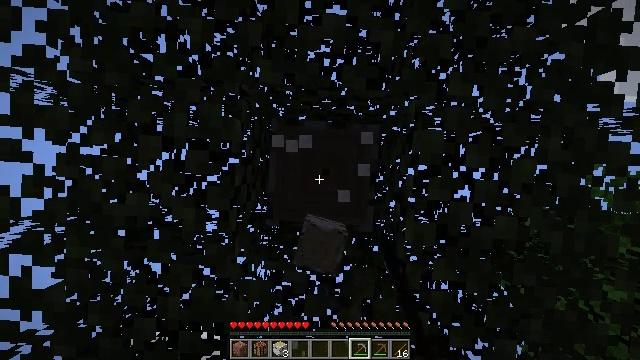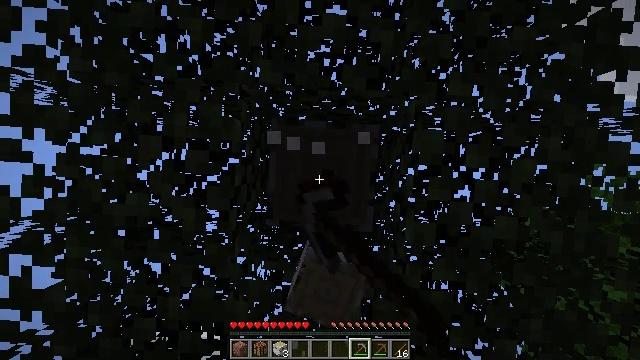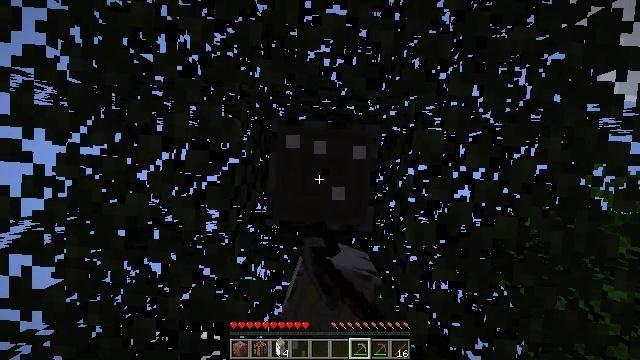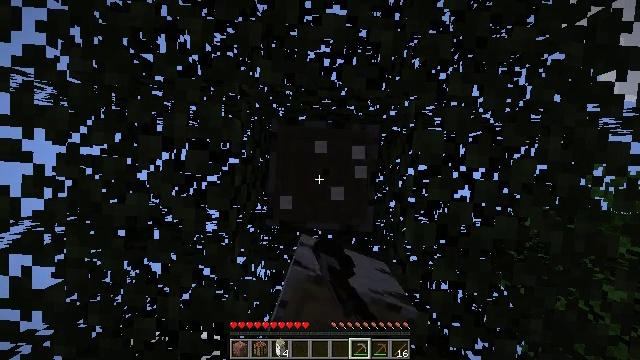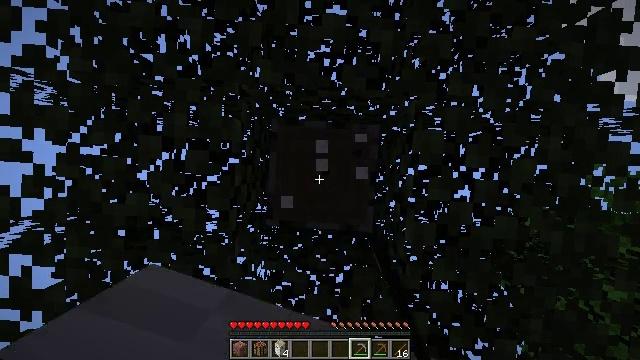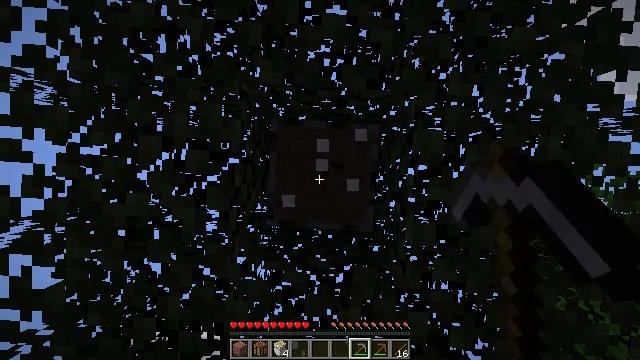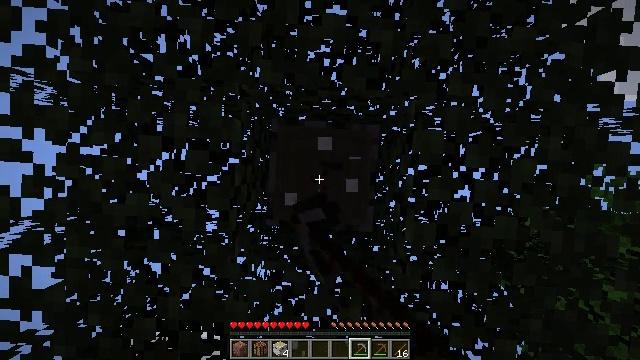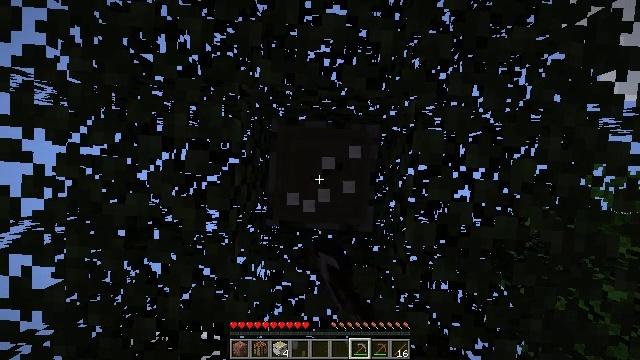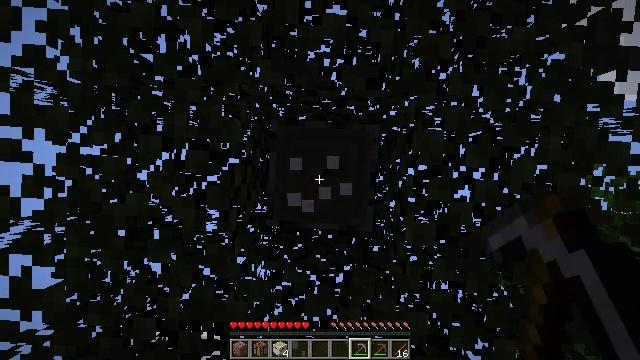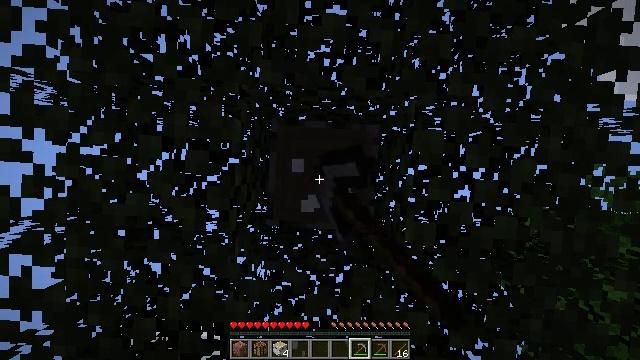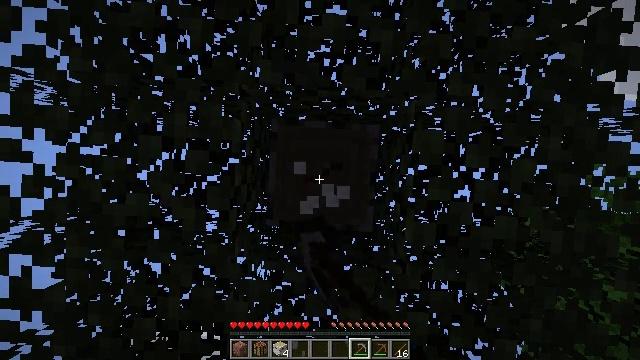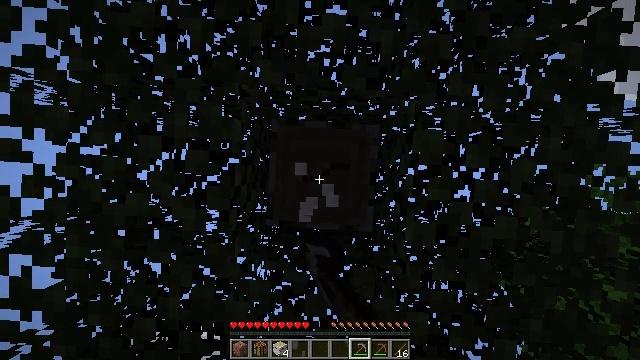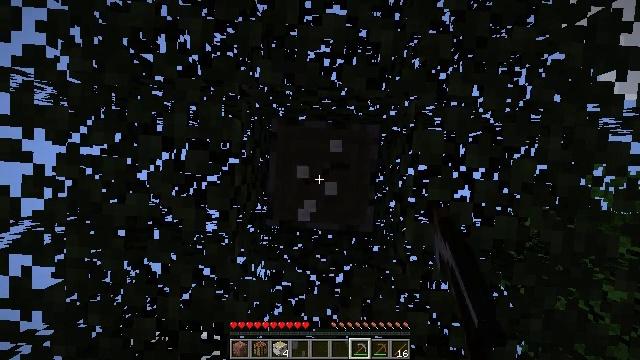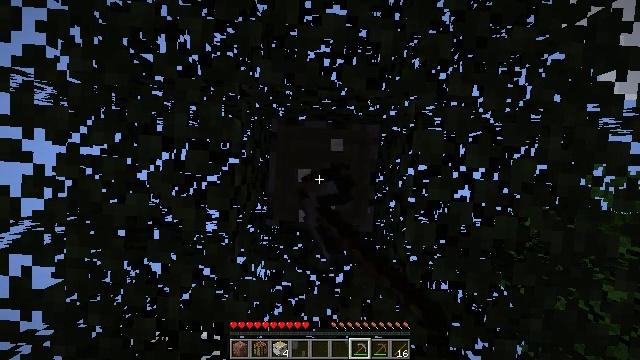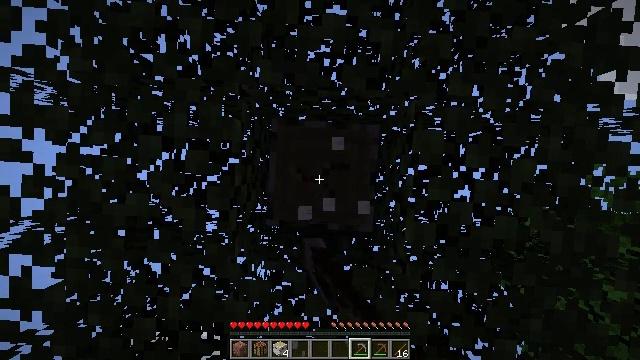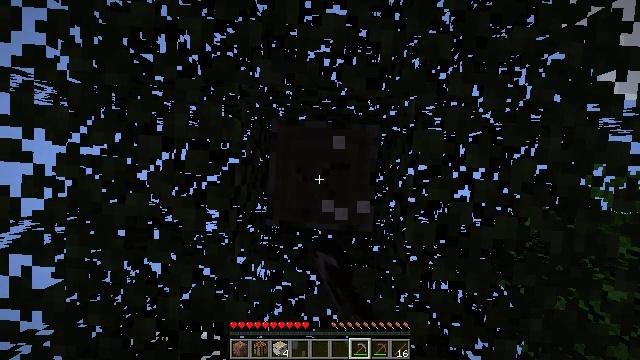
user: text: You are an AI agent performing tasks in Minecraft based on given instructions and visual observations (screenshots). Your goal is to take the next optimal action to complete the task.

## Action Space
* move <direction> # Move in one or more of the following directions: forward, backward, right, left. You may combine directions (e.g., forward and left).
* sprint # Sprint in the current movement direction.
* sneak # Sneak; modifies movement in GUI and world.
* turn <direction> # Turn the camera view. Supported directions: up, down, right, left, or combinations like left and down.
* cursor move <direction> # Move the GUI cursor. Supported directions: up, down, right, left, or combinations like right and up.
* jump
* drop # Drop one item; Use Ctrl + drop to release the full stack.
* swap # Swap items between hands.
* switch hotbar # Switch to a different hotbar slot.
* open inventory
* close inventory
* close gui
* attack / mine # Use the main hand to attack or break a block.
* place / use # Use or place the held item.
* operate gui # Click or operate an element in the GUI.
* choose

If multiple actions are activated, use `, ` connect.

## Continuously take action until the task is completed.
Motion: motion action
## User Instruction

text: Gather birch log for crafting.
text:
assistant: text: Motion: attack / mine
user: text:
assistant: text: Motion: attack / mine
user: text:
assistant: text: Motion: attack / mine
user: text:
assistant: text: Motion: attack / mine
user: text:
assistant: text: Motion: attack / mine
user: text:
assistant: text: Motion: attack / mine
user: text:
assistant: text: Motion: attack / mine
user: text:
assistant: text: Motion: attack / mine
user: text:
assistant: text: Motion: attack / mine
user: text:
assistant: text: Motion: attack / mine
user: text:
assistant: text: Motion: attack / mine
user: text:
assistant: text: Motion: attack / mine
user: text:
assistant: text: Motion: attack / mine
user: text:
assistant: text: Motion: attack / mine
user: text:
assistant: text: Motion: attack / mine
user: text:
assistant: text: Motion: attack / mine
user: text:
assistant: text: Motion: attack / mine
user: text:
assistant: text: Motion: attack / mine
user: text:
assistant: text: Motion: attack / mine
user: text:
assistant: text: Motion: attack / mine
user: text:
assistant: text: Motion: attack / mine
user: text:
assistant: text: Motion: attack / mine
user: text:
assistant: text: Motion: attack / mine
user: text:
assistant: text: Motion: attack / mine
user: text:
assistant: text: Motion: attack / mine
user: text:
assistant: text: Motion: attack / mine
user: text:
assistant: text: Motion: attack / mine
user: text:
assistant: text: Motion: attack / mine
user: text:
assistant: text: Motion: attack / mine
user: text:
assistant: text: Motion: attack / mine